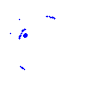
Particle: kaon